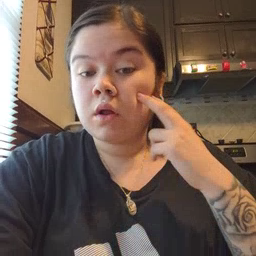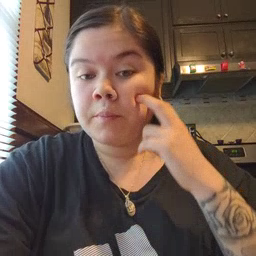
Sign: gum